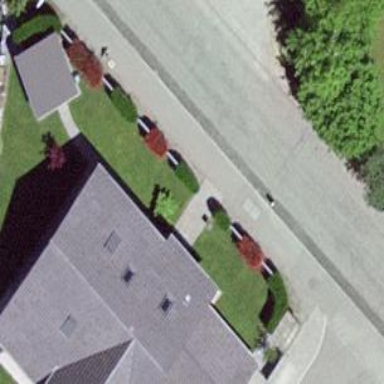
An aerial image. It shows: Hedge acting as barrier.